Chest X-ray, PA view. Patient: 60 years old, sex M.
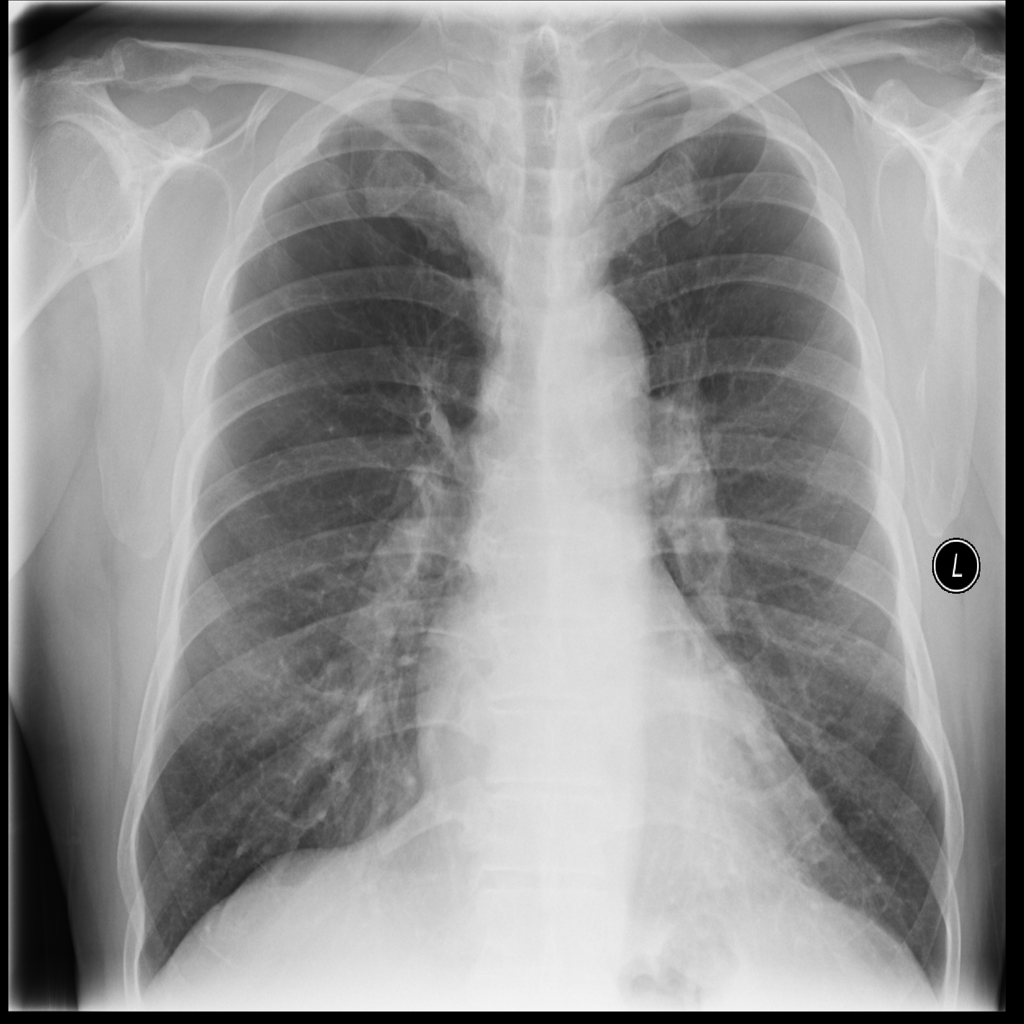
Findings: Infiltration